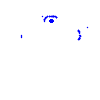
Particle: pion